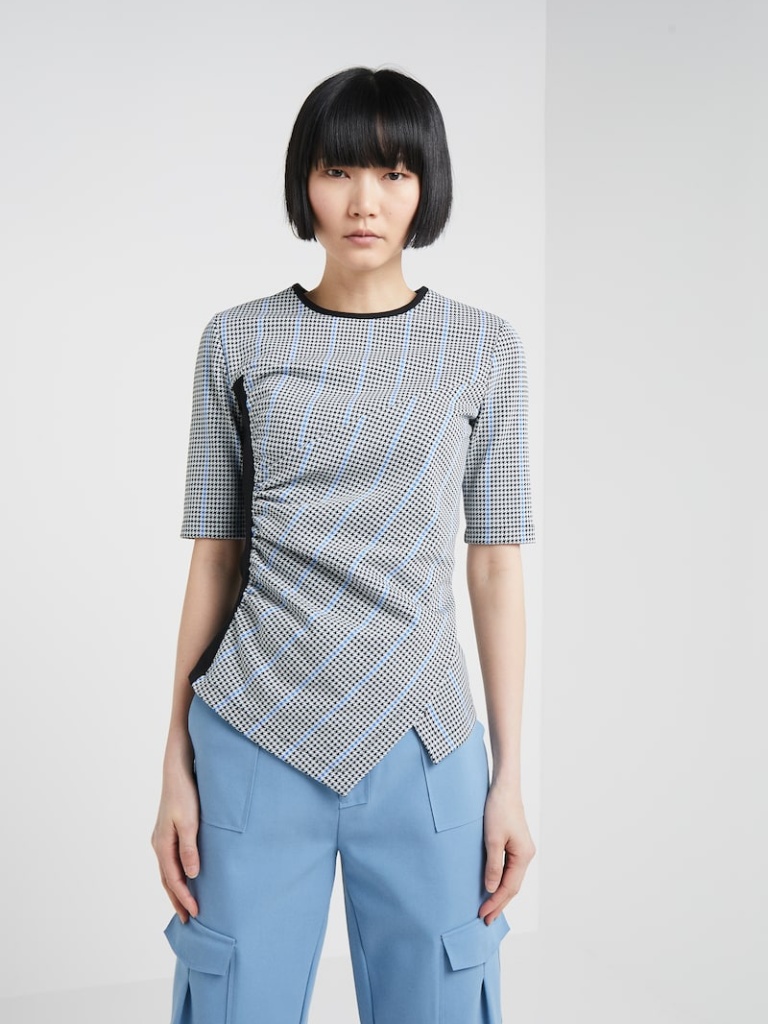
knit tight short sleeve hip length Untucked crew tunic